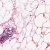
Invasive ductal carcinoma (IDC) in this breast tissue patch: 0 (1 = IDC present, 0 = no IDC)